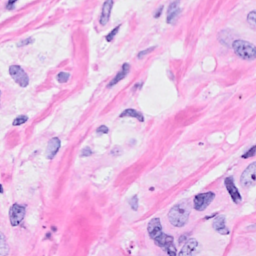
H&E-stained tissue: Breast